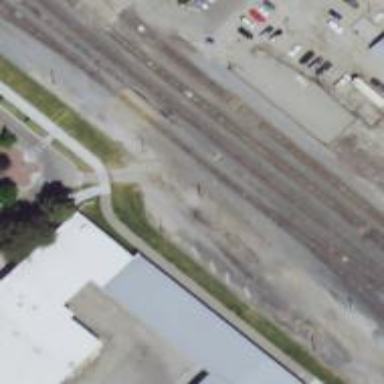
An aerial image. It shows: Railway siding for service.